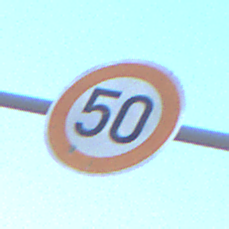
Verkehrszeichen: Geschwindigkeit50
Umgebung: Outdoor, Suburban
Tageszeit: SunriseSunset
Wetter: PartlyCloudy
Licht: Natural
Jahreszeit: Winter
Kontrast: MediumContrast